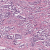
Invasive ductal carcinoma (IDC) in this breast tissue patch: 1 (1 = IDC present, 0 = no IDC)